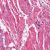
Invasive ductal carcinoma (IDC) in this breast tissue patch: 0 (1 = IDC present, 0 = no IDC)